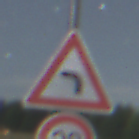
Verkehrszeichen: KurveLinks
Zusatzzeichen unten: Geschwindigkeit20
Umgebung: Outdoor, Nature
Tageszeit: Night
Wetter: Clear
Licht: Natural
Jahreszeit: NotSpecified
Kontrast: HighContrast